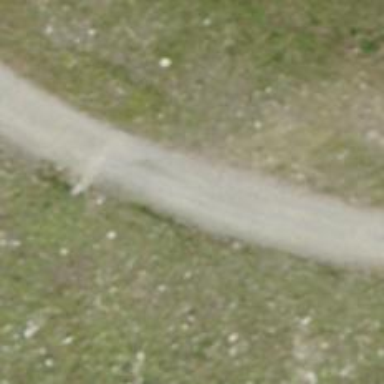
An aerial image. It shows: Track for ski touring with gravel surface graded as grade3.